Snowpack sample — Rabbit Ears Pass, Jackson County, Colorado, USA (12/17/25, 1:08 PM MST)
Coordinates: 40.387, -106.625
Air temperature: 34 °F
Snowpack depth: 46 cm
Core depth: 20 cm
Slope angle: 6°, slope face: 165°
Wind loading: medium
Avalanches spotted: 0
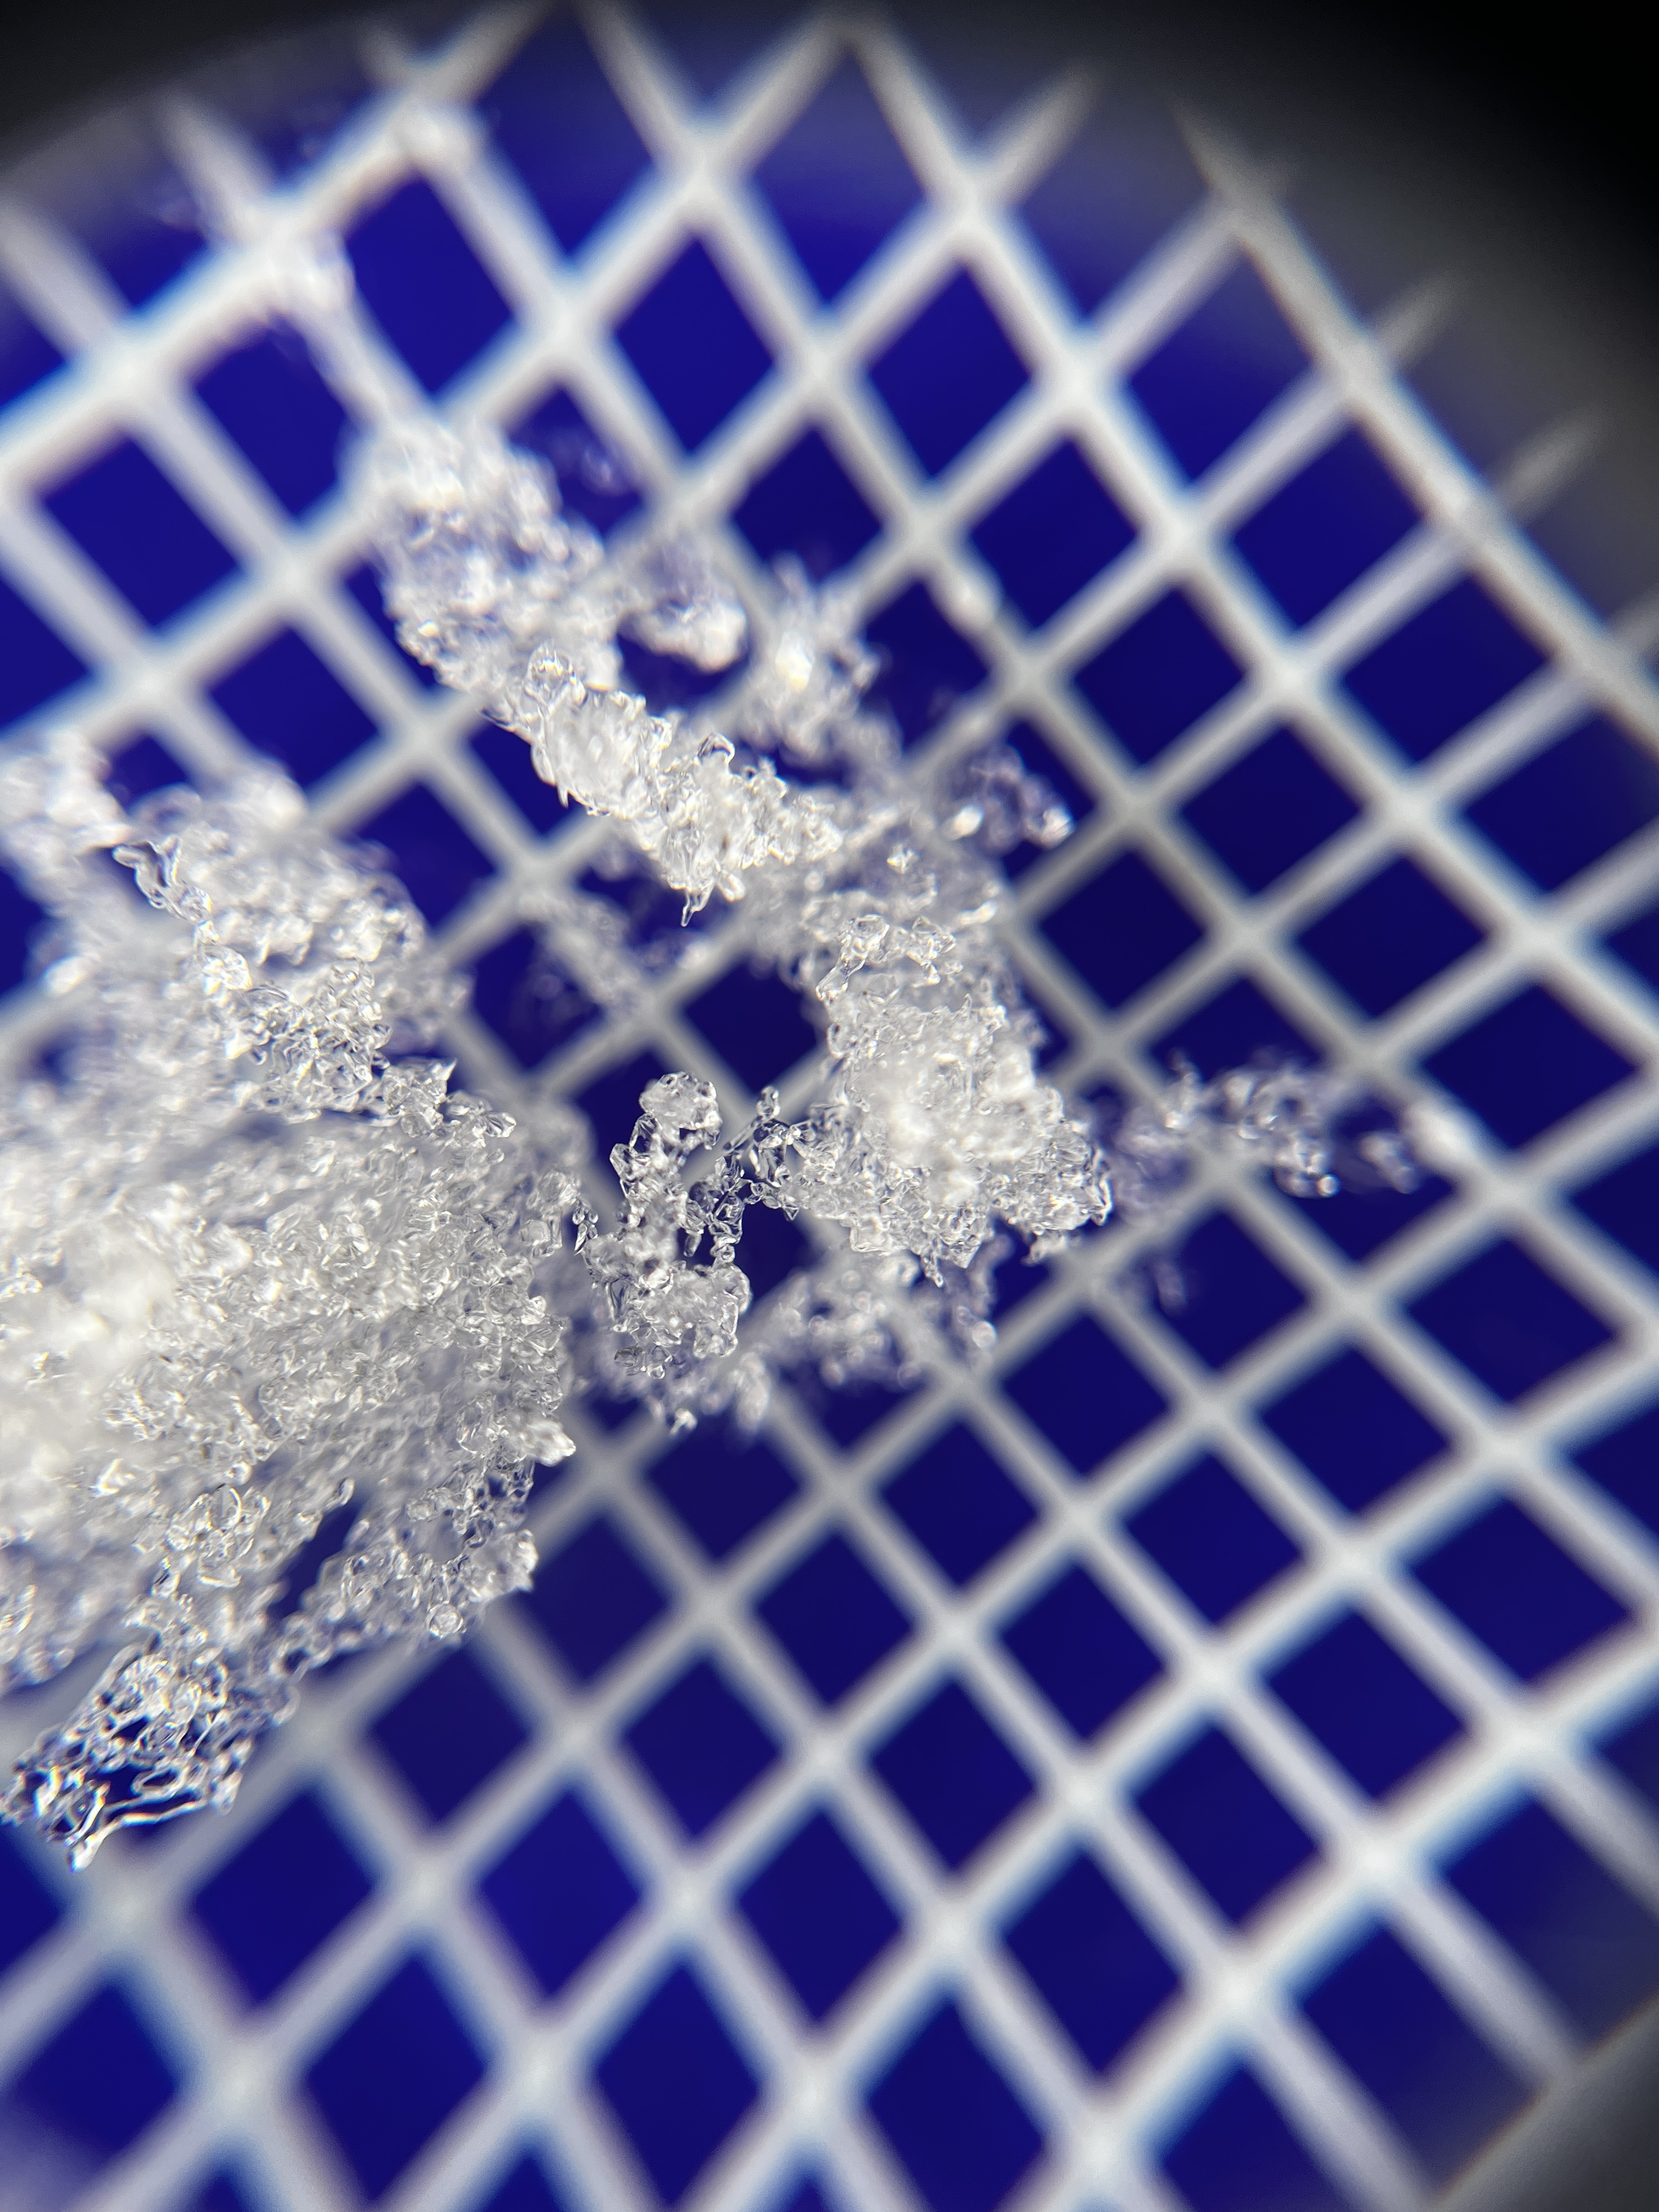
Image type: magnified_profile
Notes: No avalanches spotted nearby, although collected in a meadowy area with minimal risk on this face of the pass.